Interaction volume radius: 5 \u00c5
Interaction volume height: 25 \u00c5
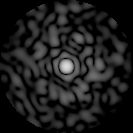
Disorder parameter: 0.8339